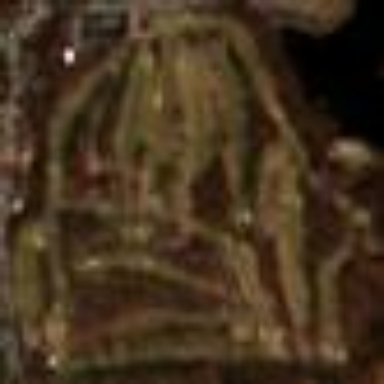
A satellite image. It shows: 18-hole golf course classified as leisure land.